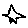
Label: star